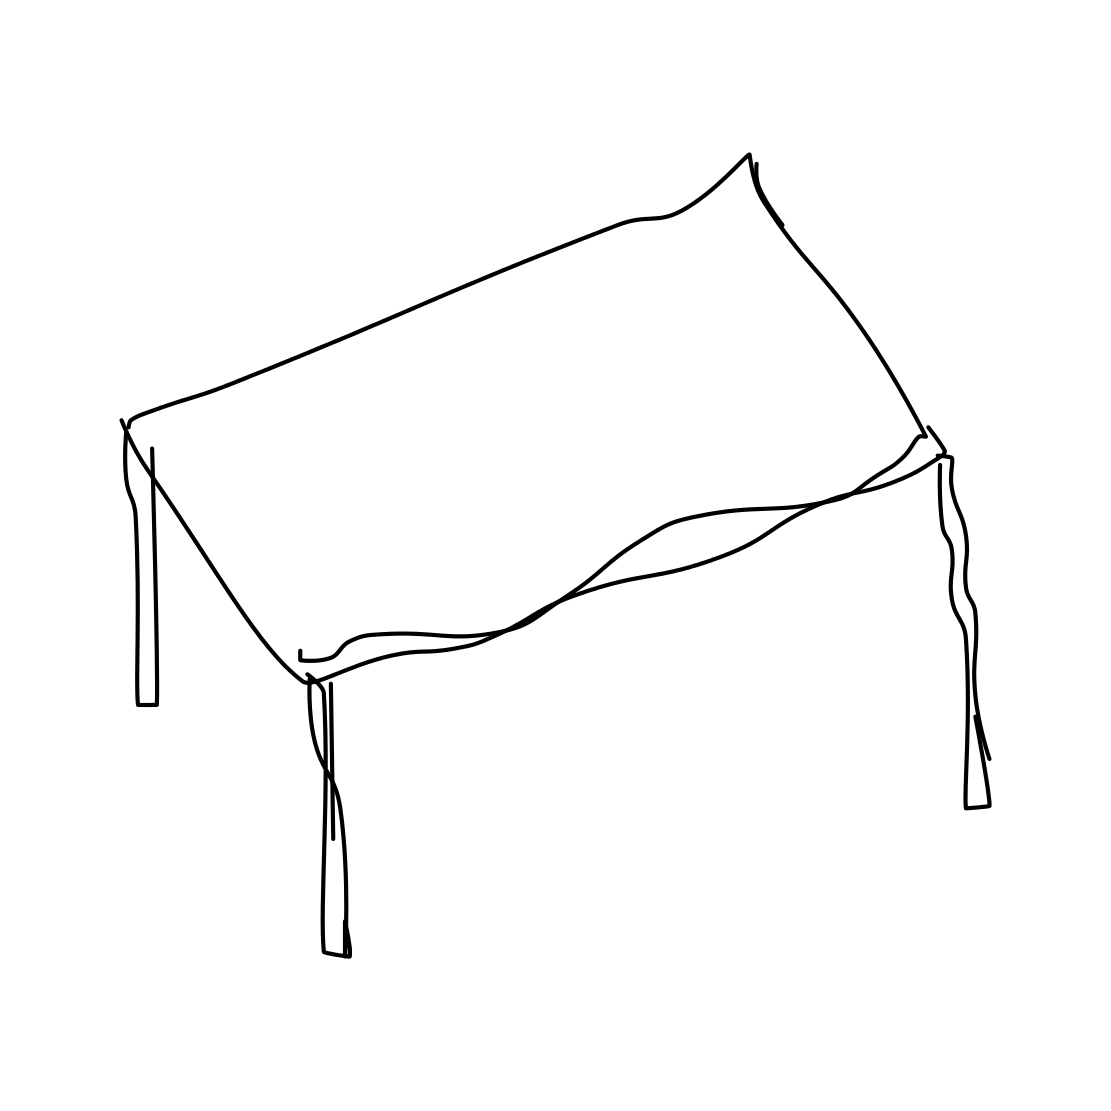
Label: table